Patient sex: M
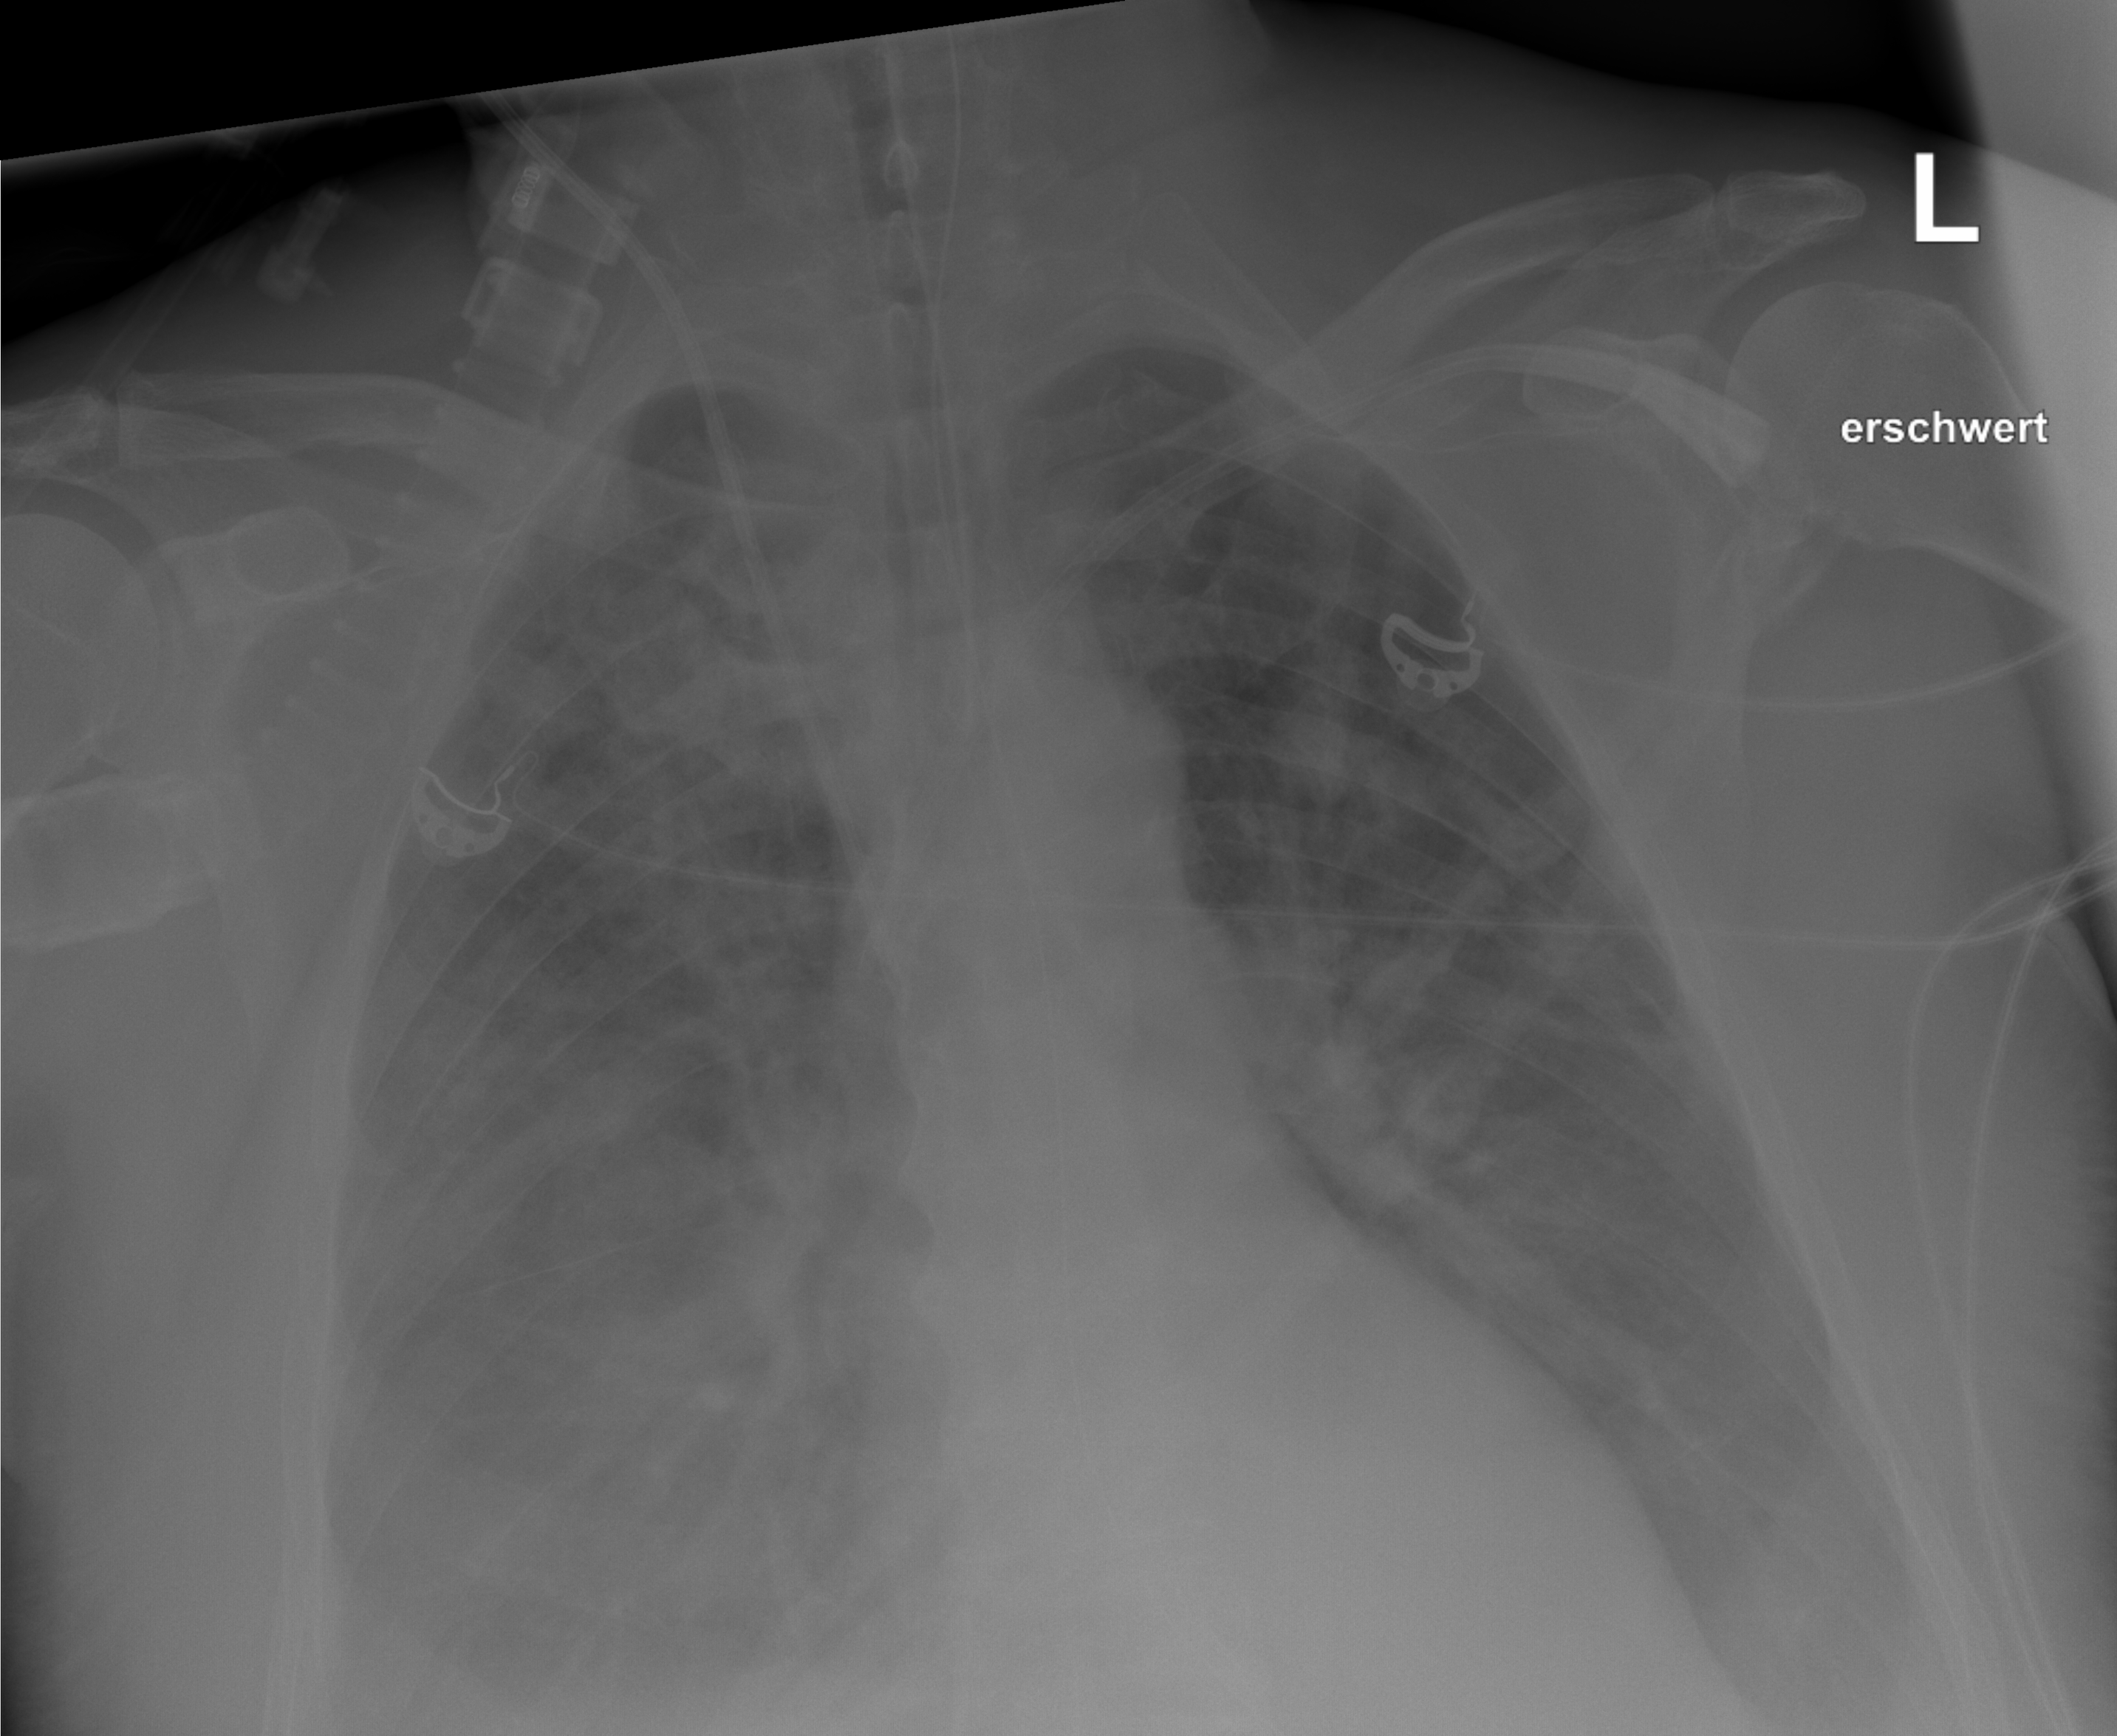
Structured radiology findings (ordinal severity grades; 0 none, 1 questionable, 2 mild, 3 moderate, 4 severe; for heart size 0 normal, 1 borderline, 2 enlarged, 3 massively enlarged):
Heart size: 0
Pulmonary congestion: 0
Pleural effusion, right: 2
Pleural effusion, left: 2
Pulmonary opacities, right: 3
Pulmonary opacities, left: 3
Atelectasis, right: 2
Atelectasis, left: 2